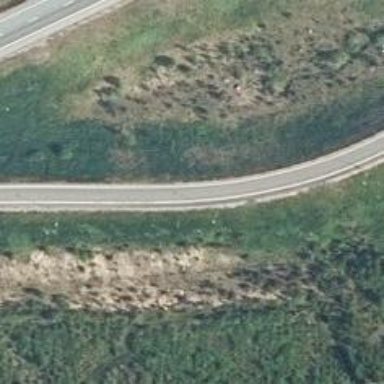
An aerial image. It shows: Motorway link road with asphalt surface. The road belongs to the tertiary functional class.